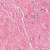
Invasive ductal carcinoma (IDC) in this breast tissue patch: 0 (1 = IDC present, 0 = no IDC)